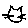
Label: cat